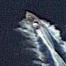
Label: Civil_yacht